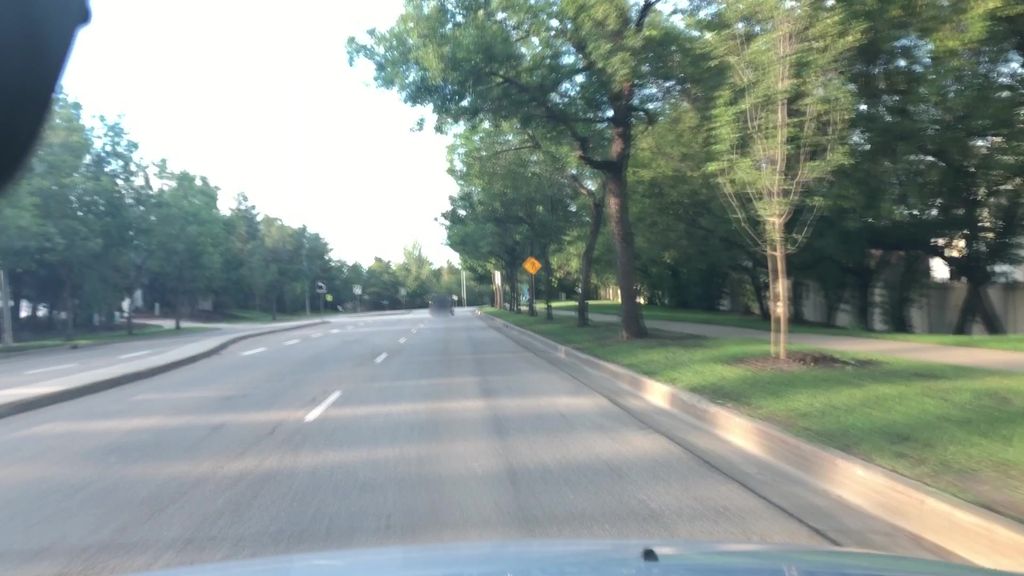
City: edmonton